Question: I am implement Authentication for Twitter by ASP.NET MVC.
'''
app.UseTwitterAuthentication(new TwitterAuthenticationOptions()
{
ConsumerKey = "XXX",
ConsumerSecret = "XXX",
});
'''
When I clicked the link <URL>
I met a error as below image:
I don't know I missed somethings or not.
[]
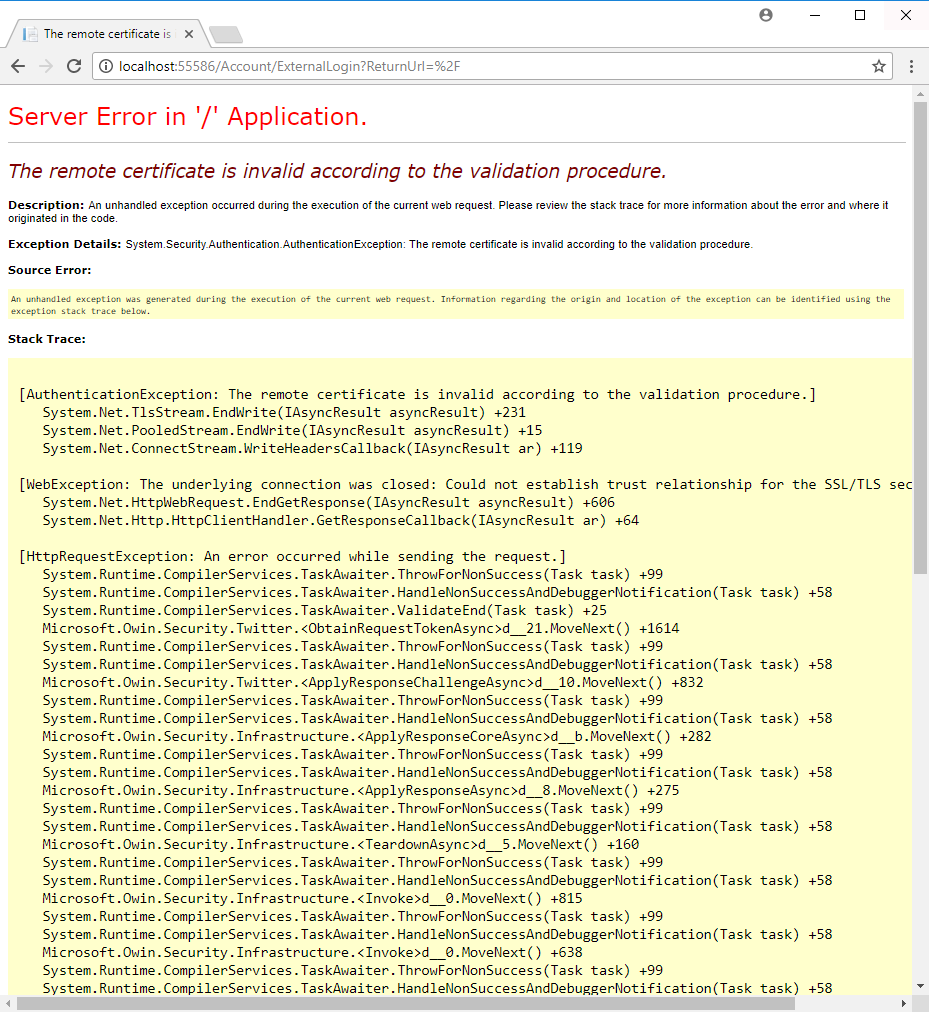
Answer: '''
app.UseTwitterAuthentication(new TwitterAuthenticationOptions()
{
ConsumerKey = "XXX",
ConsumerSecret = "XXX",
BackchannelCertificateValidator = new Microsoft.Owin.Security.CertificateSubjectKeyIdentifierValidator(new[]
{
"A5EF0B11CEC04103A34A659048B21CE0572D7D47", // VeriSign Class 3 Secure Server CA - G2
"0D445C165344C1827E1D20AB25F40163D8BE79A5", // VeriSign Class 3 Secure Server CA - G3
"7FD365A7C2DDECBBF03009F34339FA02AF333133", // VeriSign Class 3 Public Primary Certification Authority - G5
"39A55D933676616E73A761DFA16A7E59CDE66FAD", // Symantec Class 3 Secure Server CA - G4
"add53f6680fe66e383cbac3e60922e3b4c412bed", // Symantec Class 3 EV SSL CA - G3
"4eb6d578499b1ccf5f581ead56be3d9b6744a5e5", // VeriSign Class 3 Primary CA - G5
"5168FF90AF0207753CCCD9656462A212B859723B", // DigiCert SHA2 High Assurance Server CA
"B13EC36903F8BF4701D498261A0802EF63642BC3" // DigiCert High Assurance EV Root CA
}),
});
'''
Run the project again. I met the error as below:
<URL>
> <URL>
Go to the Settings Tab Set a Callback URL
to any website. Even if it is not real=> I set it to <URL>
<URL>
Then, It works for me. I don't know why I need to set Callback URL. After I set any value into it, I cannot set empty value. So, I think it's an error of Twitter API.
<URL>